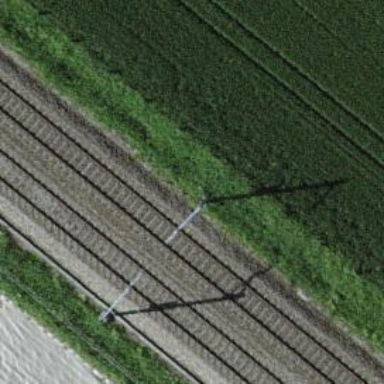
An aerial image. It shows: Railway signal.